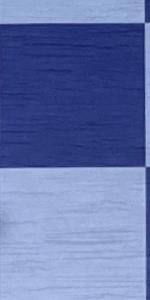
Label: Empty